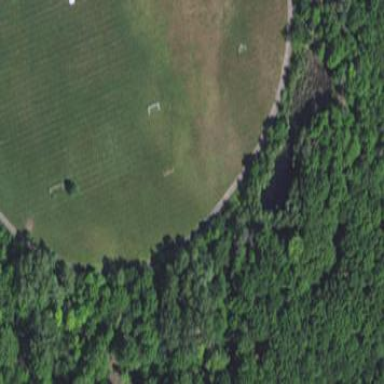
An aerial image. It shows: Soccer pitch with grass surface for leisure land.